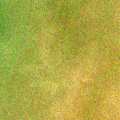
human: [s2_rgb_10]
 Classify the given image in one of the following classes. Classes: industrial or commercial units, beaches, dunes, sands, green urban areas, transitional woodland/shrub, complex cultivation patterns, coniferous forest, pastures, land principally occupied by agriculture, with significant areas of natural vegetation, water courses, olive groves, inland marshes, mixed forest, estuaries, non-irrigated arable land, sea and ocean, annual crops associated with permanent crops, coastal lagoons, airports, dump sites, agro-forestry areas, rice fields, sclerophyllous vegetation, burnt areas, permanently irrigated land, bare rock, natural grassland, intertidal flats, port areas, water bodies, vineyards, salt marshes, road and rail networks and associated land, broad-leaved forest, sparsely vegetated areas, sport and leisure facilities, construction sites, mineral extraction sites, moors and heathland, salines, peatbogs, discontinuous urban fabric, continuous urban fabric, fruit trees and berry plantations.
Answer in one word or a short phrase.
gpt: water bodies